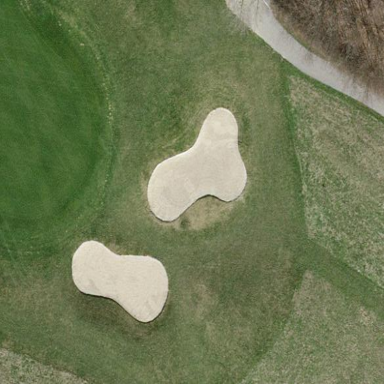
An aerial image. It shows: Sand bunker on golf course.